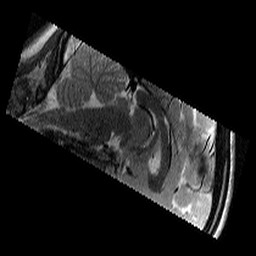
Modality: T2w
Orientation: sagittal
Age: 12
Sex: female
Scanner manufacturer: siemens
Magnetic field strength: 3 T
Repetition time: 9.23 s
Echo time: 0.067 s